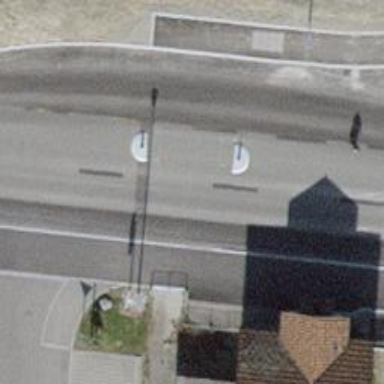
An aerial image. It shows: Unmarked crossing with pedestrian island.